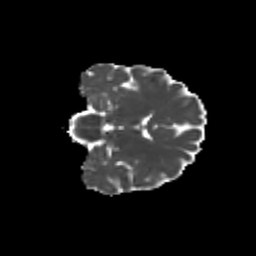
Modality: MD
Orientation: coronal
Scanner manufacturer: siemens
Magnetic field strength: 3 T
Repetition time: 9.2 s
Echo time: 0.084 s